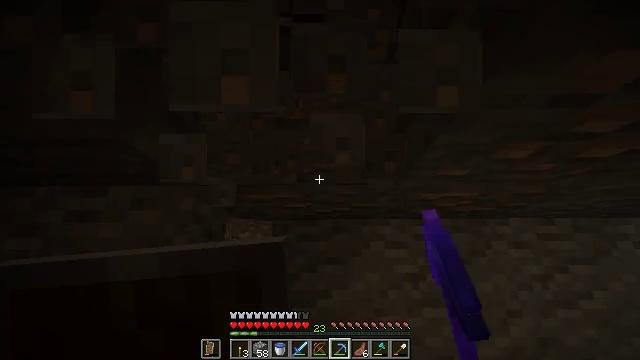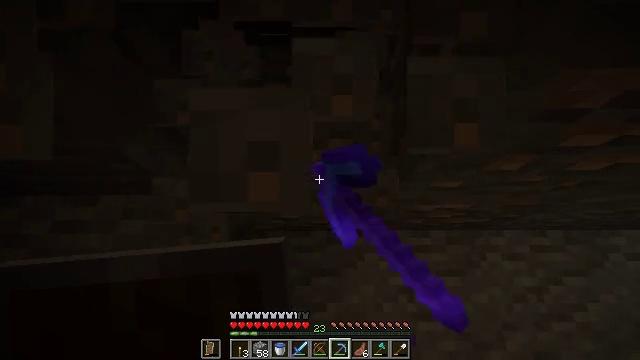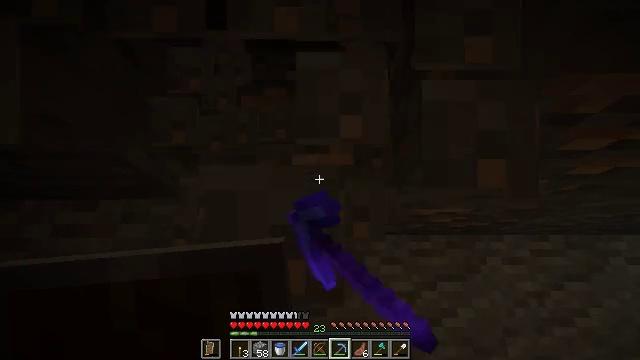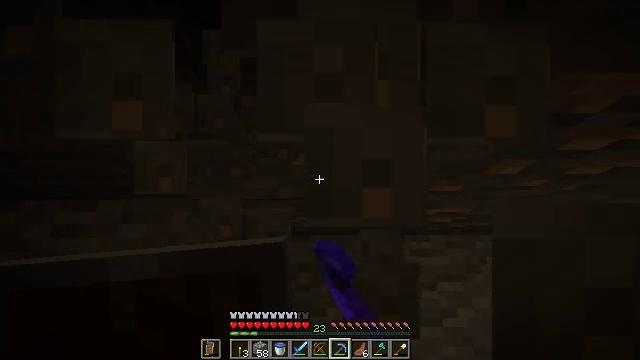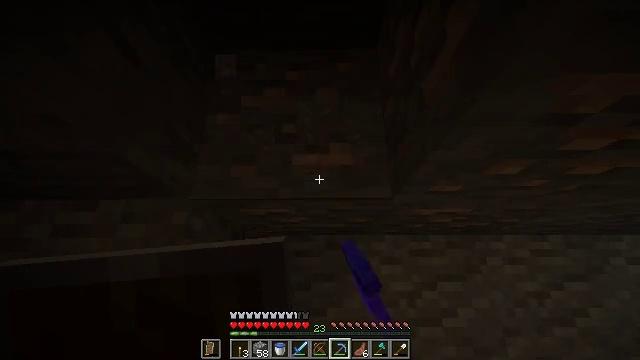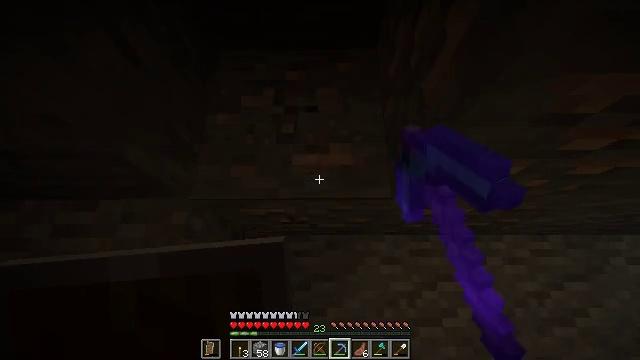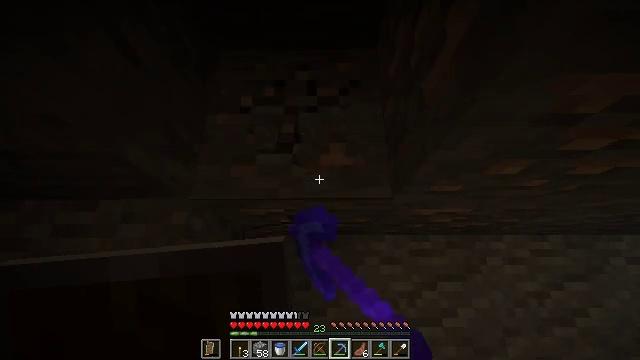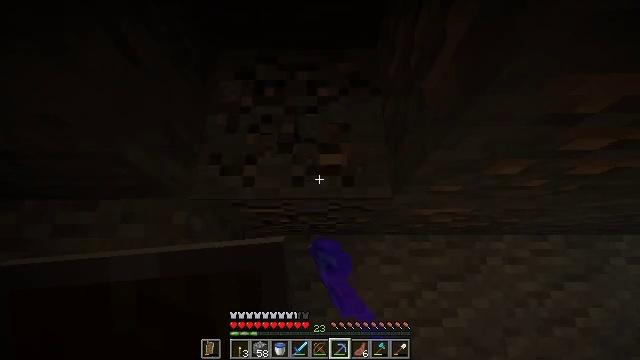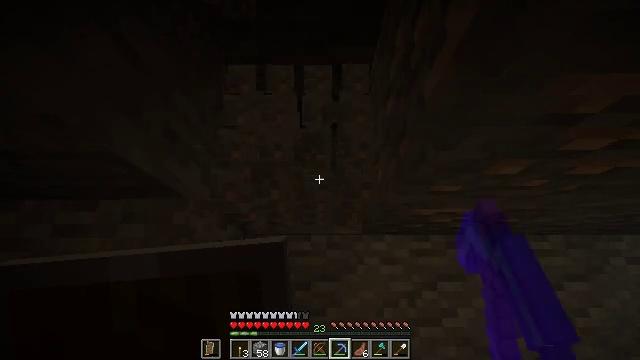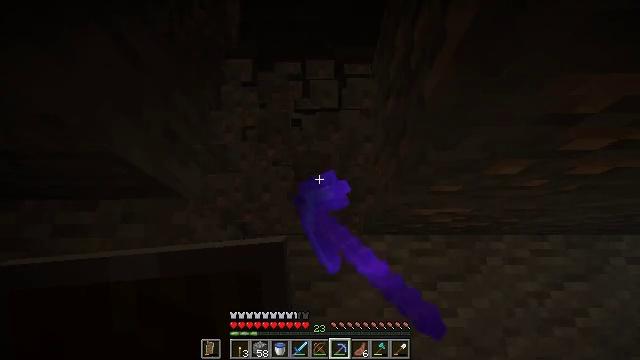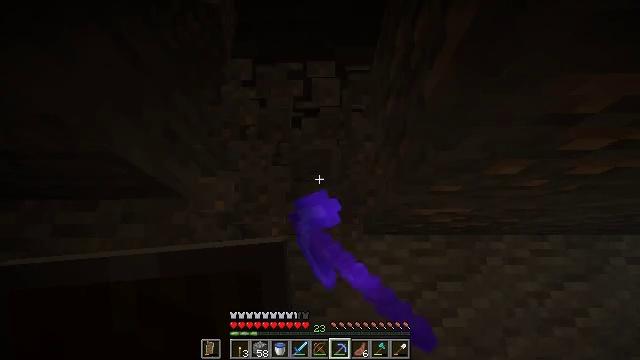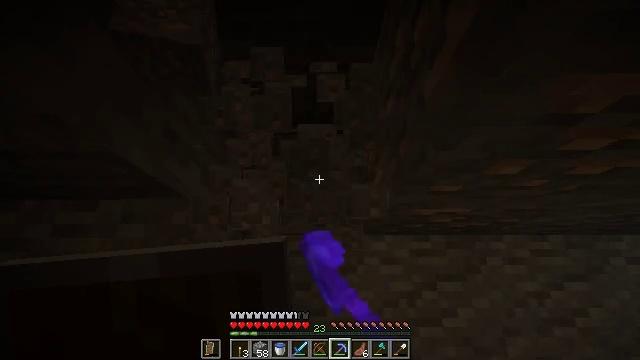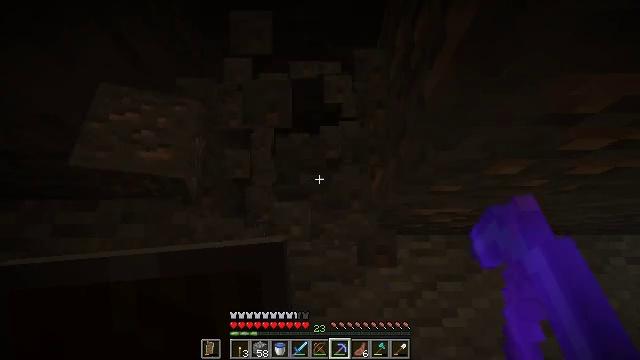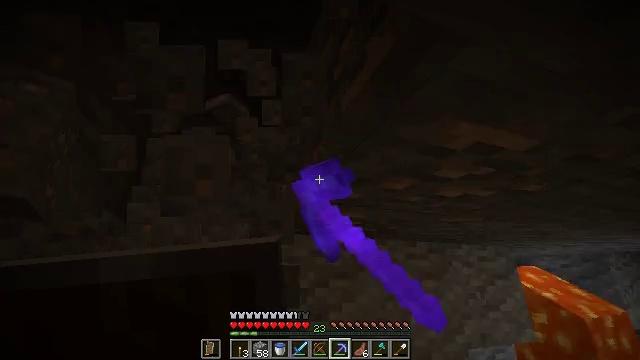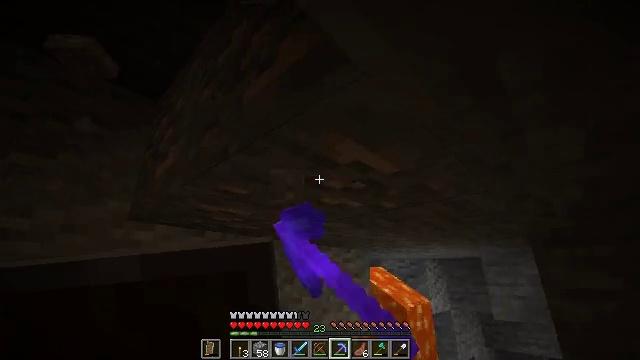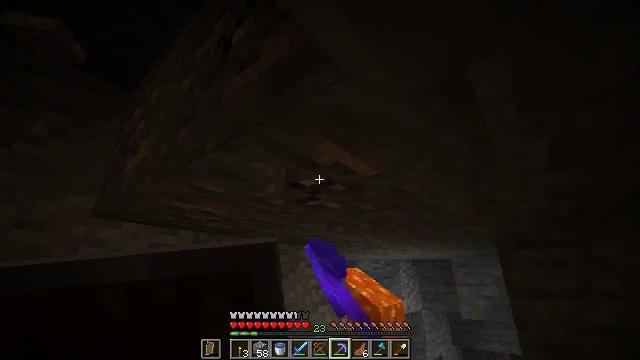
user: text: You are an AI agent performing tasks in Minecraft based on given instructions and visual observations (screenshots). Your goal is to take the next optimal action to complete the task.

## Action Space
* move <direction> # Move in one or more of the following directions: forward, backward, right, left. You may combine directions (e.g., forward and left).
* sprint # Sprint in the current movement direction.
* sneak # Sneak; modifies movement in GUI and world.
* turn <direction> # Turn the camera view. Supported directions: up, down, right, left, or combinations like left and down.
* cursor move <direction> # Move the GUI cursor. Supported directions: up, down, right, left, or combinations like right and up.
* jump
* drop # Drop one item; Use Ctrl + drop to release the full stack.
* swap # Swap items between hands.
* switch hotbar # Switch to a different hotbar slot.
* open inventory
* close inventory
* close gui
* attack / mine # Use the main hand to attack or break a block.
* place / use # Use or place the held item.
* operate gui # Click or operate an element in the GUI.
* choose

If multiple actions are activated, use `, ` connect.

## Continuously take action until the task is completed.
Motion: motion action
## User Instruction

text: Collect iron ore blocks.
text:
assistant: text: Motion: turn right and up, attack / mine
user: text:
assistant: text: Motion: attack / mine
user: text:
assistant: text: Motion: attack / mine
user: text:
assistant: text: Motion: attack / mine
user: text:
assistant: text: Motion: attack / mine
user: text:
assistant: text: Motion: attack / mine
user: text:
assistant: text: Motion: attack / mine
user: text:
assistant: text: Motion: attack / mine
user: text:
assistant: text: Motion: attack / mine
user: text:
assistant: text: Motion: attack / mine
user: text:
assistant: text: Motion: attack / mine
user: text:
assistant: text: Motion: attack / mine
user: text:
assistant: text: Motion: turn right, attack / mine
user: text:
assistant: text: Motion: turn right, attack / mine
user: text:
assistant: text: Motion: turn right, attack / mine
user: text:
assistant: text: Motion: attack / mine
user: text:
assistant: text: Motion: attack / mine
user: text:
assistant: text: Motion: attack / mine
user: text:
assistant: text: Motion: attack / mine
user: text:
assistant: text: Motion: attack / mine
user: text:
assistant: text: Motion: turn left, attack / mine
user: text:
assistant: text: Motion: turn left, attack / mine
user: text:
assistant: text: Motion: turn left, attack / mine
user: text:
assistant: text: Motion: turn left and down, attack / mine
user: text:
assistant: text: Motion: turn left and down, attack / mine
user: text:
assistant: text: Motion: turn left and down, attack / mine
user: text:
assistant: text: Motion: attack / mine
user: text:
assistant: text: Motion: attack / mine
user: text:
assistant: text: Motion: attack / mine
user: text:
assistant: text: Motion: attack / mine